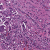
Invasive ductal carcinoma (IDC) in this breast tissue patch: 1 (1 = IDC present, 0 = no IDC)